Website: walmart
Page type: payment
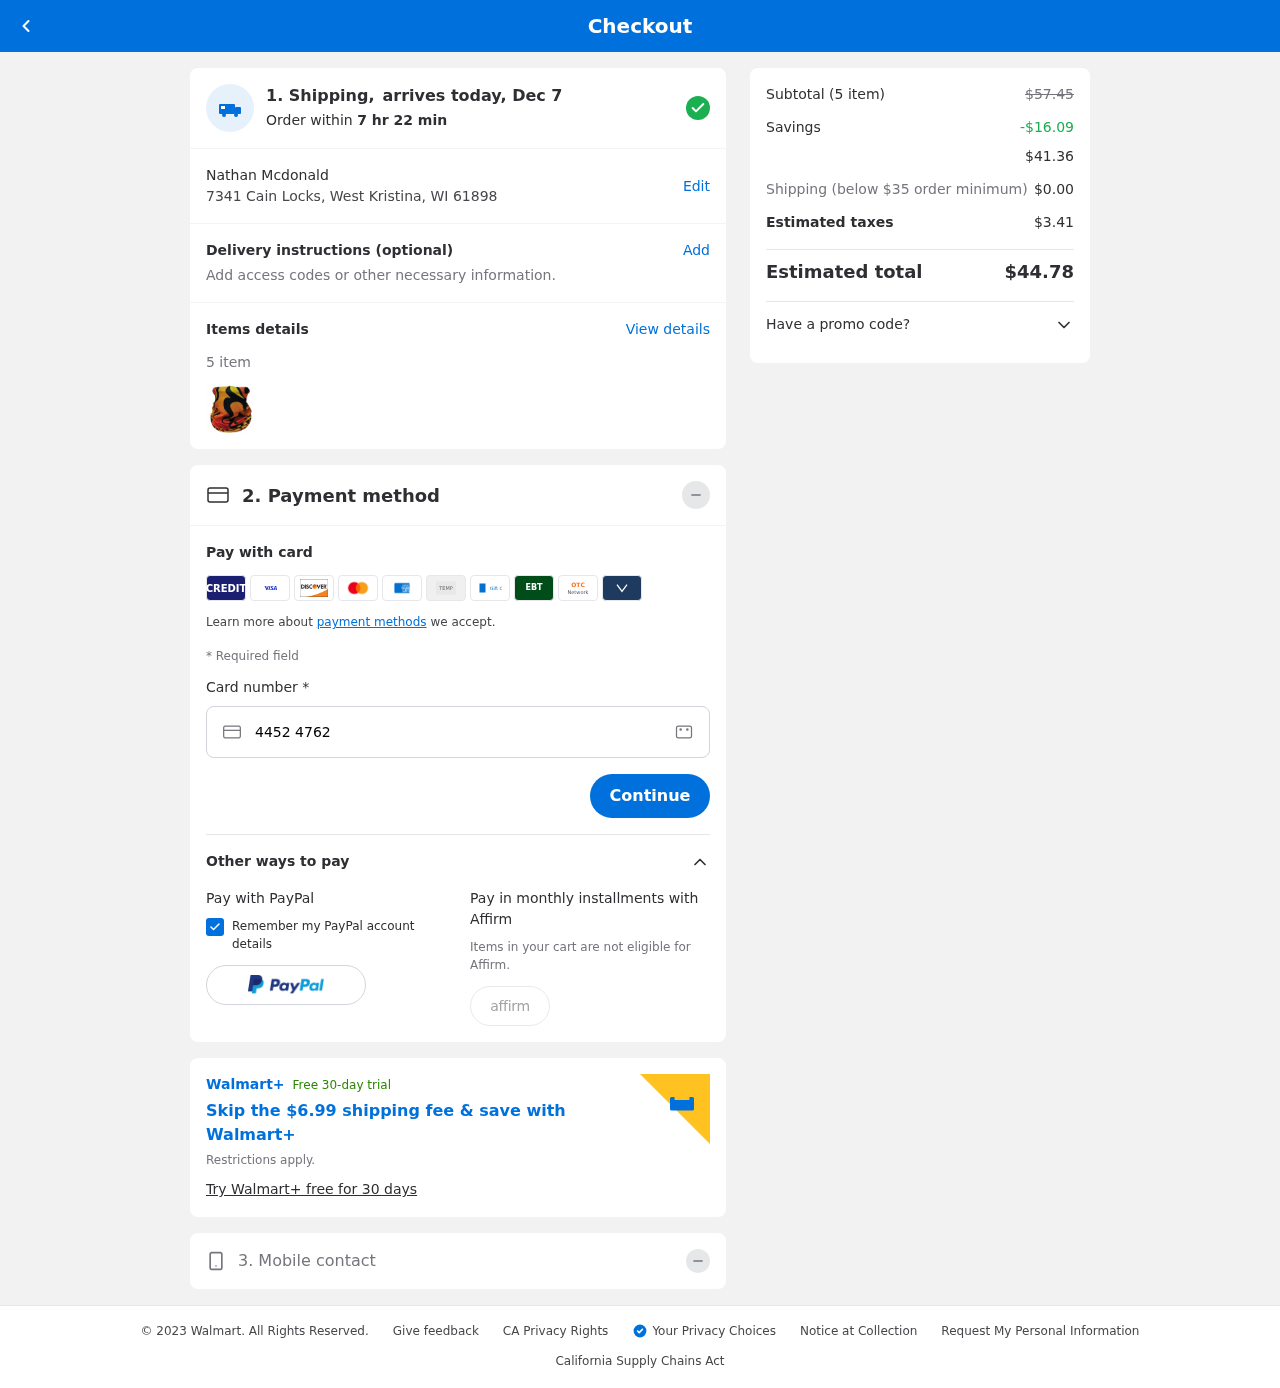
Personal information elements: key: PII_FULLNAME
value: Nathan Mcdonald
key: PII_STREET
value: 7341 Cain Locks
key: PII_CITY_STATE_ZIP
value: West Kristina, WI 61898
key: PII_CARD_NUMBER
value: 4452 4762 1139 0247
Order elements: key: ORDER_DELIVERY_DATE
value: Dec 7
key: ORDER_NUM_ITEMS
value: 5
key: ORDER_SUBTOTAL_BEFORE_SAVINGS
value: $57.45
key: ORDER_SAVINGS
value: -$16.09
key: ORDER_SUBTOTAL
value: $41.36
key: ORDER_SHIPPING_COST
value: $0.00
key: ORDER_TAX
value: $3.41
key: ORDER_TOTAL
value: $44.78